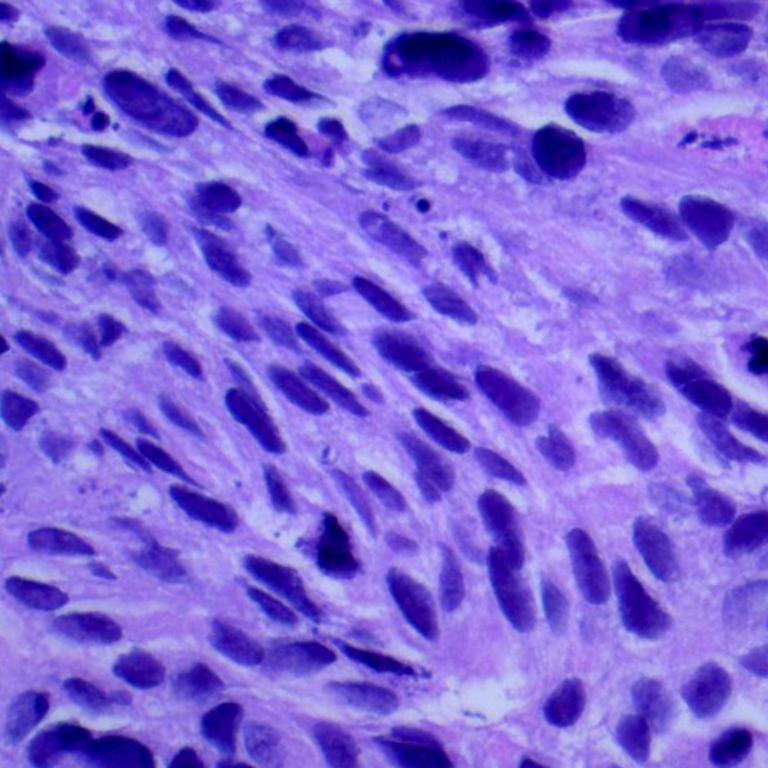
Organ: lung
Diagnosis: squamous carcinomas